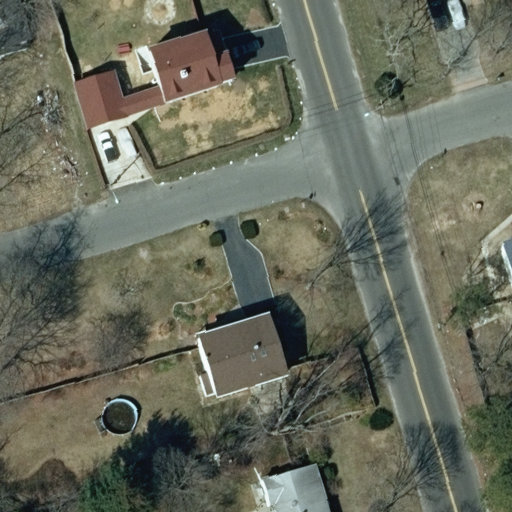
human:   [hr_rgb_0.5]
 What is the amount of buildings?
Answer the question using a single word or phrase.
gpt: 6

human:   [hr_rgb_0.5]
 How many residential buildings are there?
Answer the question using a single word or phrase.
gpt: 5

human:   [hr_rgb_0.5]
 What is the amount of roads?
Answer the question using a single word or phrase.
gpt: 2

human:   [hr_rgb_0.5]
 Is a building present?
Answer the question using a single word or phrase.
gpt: yes

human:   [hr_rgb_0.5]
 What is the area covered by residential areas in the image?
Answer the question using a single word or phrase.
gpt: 10621m2

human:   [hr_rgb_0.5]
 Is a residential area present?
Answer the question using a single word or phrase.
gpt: yes

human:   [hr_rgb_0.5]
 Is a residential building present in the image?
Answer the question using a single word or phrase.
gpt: yes

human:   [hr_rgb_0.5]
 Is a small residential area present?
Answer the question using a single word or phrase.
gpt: no

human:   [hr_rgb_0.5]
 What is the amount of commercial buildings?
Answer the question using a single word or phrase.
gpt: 0

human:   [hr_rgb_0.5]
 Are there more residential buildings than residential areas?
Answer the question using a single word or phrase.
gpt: yes

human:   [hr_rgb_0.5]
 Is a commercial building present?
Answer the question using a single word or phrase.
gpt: no

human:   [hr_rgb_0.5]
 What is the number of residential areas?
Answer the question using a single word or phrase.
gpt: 1

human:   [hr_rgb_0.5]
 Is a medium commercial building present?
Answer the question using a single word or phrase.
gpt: no

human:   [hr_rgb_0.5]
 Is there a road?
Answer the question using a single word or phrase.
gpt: yes

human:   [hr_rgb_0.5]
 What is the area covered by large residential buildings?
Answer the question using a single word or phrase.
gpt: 0m2

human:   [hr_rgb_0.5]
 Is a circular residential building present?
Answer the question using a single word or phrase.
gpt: no

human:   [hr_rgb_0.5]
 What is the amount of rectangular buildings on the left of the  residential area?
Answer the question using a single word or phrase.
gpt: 3

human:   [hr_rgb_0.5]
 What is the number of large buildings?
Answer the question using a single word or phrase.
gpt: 0

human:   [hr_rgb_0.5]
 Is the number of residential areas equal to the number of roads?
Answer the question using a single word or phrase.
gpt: no

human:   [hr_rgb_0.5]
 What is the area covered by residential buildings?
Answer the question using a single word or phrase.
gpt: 822m2

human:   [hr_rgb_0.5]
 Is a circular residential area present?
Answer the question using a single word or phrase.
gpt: no

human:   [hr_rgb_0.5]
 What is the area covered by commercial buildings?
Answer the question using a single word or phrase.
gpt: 0m2

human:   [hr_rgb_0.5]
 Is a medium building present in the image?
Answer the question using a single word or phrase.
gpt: yes

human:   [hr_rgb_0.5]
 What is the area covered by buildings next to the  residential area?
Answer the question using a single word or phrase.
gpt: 901m2

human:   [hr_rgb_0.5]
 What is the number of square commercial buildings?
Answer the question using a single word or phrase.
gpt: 0

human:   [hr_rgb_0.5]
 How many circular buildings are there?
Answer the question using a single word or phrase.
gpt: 0

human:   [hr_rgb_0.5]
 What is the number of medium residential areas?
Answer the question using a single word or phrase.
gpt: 0

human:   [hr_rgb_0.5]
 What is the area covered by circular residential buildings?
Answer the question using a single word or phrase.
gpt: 0m2

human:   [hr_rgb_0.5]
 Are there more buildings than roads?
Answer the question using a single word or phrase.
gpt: yes

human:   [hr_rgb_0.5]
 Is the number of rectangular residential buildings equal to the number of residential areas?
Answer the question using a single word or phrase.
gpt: no

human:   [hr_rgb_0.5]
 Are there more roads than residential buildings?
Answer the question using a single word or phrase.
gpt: no

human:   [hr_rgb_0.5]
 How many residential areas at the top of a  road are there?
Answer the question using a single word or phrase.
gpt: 1

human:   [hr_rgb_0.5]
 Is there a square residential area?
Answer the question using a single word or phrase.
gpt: no

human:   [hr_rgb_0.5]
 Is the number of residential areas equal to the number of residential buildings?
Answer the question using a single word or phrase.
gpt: no

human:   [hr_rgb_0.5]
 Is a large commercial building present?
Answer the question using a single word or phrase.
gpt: no

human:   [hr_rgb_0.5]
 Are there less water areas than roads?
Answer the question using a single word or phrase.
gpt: yes

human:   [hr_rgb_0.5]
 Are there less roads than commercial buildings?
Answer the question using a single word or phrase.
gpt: no

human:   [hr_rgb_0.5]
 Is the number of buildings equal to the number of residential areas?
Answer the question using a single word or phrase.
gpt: no

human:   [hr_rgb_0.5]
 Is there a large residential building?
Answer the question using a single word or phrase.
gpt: no

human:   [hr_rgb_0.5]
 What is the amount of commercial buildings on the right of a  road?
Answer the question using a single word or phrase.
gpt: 0

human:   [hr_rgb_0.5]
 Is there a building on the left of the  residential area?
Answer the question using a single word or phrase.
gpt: yes

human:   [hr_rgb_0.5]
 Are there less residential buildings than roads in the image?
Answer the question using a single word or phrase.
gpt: no

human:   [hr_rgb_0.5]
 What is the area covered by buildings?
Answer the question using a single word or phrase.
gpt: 901m2

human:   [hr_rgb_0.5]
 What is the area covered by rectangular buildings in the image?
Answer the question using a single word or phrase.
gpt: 296m2

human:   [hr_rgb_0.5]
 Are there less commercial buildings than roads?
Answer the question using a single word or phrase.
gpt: yes

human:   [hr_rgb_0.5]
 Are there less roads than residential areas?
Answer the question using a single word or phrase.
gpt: no

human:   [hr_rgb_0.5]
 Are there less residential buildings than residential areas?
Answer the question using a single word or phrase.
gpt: no

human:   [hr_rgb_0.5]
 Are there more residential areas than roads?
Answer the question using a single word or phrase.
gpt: no

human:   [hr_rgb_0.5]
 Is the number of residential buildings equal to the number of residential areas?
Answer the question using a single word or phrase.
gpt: no

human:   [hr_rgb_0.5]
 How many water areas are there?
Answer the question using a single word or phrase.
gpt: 0

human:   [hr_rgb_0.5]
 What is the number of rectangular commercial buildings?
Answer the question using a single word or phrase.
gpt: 0

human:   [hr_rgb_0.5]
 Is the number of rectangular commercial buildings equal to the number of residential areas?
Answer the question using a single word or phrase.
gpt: no

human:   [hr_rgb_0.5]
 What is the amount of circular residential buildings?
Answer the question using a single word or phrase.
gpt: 0

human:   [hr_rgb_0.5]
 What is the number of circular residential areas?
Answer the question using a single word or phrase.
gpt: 0

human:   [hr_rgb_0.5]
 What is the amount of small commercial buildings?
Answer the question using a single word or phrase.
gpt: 0

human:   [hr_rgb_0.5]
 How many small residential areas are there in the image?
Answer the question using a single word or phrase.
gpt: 0

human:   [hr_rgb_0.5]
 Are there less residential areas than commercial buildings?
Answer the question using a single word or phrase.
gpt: no

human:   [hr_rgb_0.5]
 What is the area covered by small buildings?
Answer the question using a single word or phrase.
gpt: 124m2

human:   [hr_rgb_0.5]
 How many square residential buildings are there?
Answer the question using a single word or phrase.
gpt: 0

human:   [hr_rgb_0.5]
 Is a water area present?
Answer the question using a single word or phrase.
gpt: no

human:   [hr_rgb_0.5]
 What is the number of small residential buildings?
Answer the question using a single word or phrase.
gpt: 1

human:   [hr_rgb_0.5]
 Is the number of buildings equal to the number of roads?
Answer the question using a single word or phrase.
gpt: no

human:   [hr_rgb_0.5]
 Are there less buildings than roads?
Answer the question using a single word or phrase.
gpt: no

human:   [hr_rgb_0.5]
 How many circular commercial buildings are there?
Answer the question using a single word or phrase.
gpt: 0